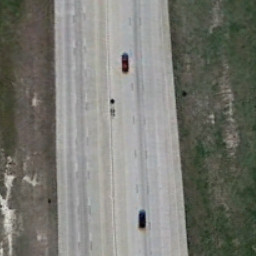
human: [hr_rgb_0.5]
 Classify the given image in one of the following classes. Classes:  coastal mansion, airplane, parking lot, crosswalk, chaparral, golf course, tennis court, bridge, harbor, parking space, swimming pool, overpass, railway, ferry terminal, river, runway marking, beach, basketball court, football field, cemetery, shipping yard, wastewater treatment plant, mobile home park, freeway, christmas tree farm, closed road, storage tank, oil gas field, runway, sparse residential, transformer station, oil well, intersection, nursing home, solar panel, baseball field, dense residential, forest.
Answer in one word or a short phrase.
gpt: freeway